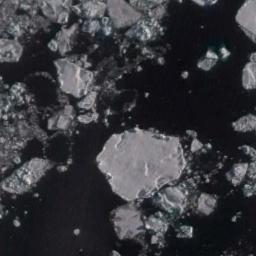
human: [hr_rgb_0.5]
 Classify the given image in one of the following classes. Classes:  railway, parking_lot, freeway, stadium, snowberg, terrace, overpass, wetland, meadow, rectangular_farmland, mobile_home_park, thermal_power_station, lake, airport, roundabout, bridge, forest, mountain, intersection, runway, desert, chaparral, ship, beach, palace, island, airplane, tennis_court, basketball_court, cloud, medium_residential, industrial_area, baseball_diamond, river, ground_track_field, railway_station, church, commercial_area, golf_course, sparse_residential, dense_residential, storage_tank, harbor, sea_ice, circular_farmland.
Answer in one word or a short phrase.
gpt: sea_ice